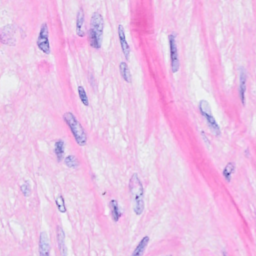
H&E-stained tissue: Breast